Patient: sex F, age 61
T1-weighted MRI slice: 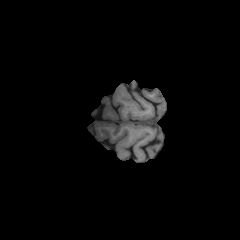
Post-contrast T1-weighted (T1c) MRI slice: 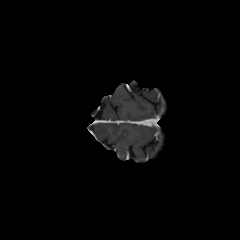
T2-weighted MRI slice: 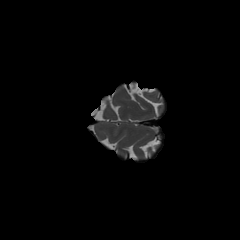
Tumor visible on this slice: no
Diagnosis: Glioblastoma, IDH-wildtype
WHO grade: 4